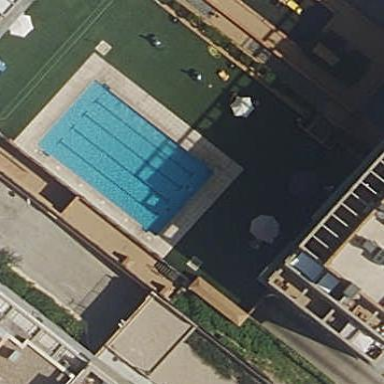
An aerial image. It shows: Swimming pool located in leisure land.